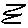
Label: zigzag